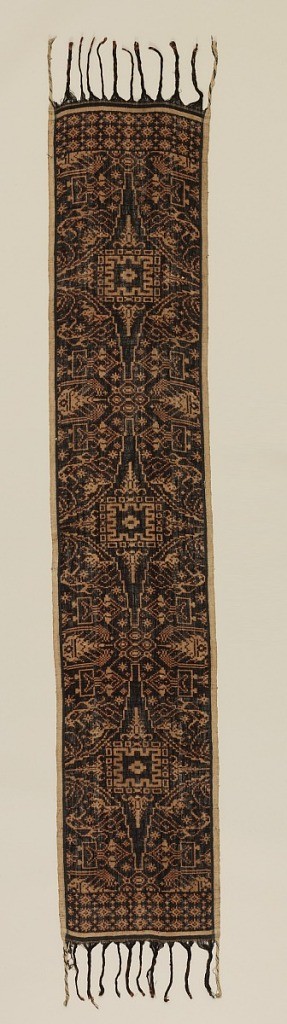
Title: Kamben geringsing (ceremonial cloth)
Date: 19th century
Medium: cotton Technique: tied resist patterning in warp and weft (double ikat) on plain weave Label: cotton with tied resist patterning in warp and weft (double ikat)
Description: Cotton textile created in the double ikat  or 'geringsing' technique showing a "kota-mesir" pattern (four-pointed star, notched internal pattern, divides piece into semi-circular segments). Semi-circles depict "wayang patlikur isi" motif (geometric wayang figure) and other figures. Wide border at end with geometric pattern. Design in tan on black. Fringed.